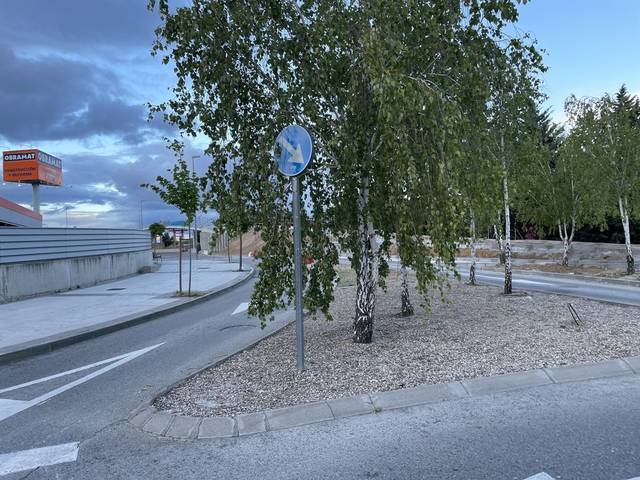
Region: Spain
Coordinates: 40.453, -3.882